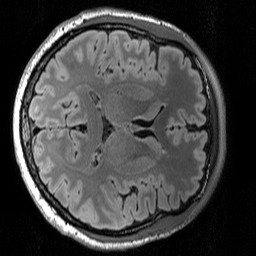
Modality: T2w
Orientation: axial
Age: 55
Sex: male
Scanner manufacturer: siemens
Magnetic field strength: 3 T
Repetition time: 5 s
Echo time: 0.386 s